Question: I created circles using HTML5 Canvas. I want them to look like the soft, round brushes done with Photoshop. In this code, I can only create the circles with specific opacity:
'''
function drawClusters(ctx) {
var startPoint = (Math.PI/180)*0;
var endPoint = (Math.PI/180)*360;
ctx.beginPath();
ctx.arc(30,30,10,startPoint,endPoint,true); // x, y, r
ctx.fillStyle = "rgb(255,255,204)";
ctx.globalAlpha = 0.5;
ctx.fill();
ctx.closePath();
}
'''
How is it possible to achieve the soft round effect? Something like the following image:

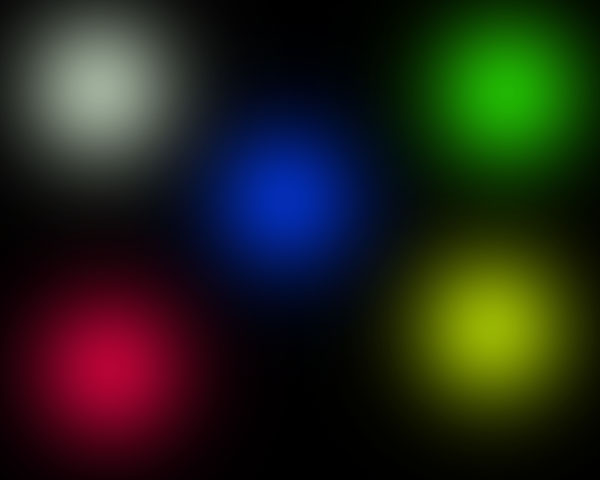
Answer: <URL> - v2, fixed overlaping issue.
'''
function my_circle(ctx, x, y, size, color1, color2){
var color1_rgb = hex2rgb(color1);
var color2_rgb = hex2rgb(color2);
var radgrad = ctx.createRadialGradient(
x, y, size*0,
x, y, size);
radgrad.addColorStop(0, "rgba("+color1_rgb.r+", "+color1_rgb.g+", "+color1_rgb.b+", 1)");
radgrad.addColorStop(1, "rgba("+color2_rgb.r+", "+color2_rgb.g+", "+color2_rgb.b+", 0)");
ctx.fillStyle = radgrad;
ctx.fillRect(x-size,y-size,size*2,size*2);
}
'''